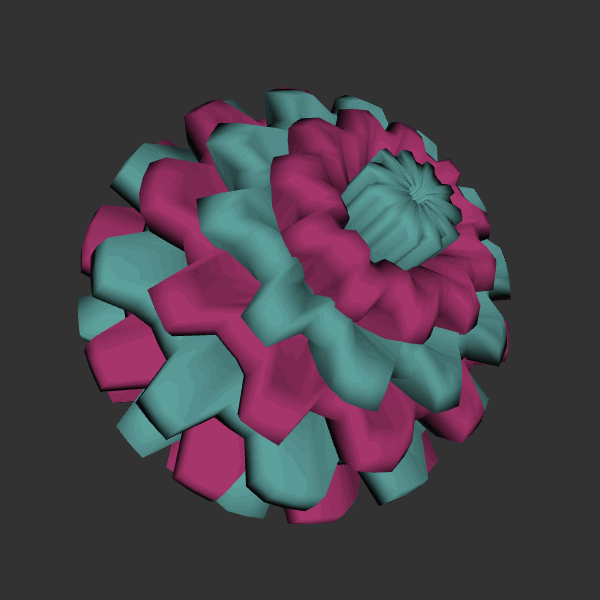
Background: dark